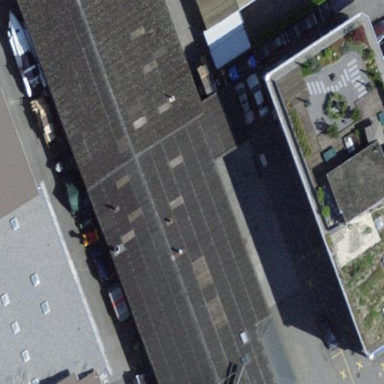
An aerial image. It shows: Commercial building.